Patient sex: F
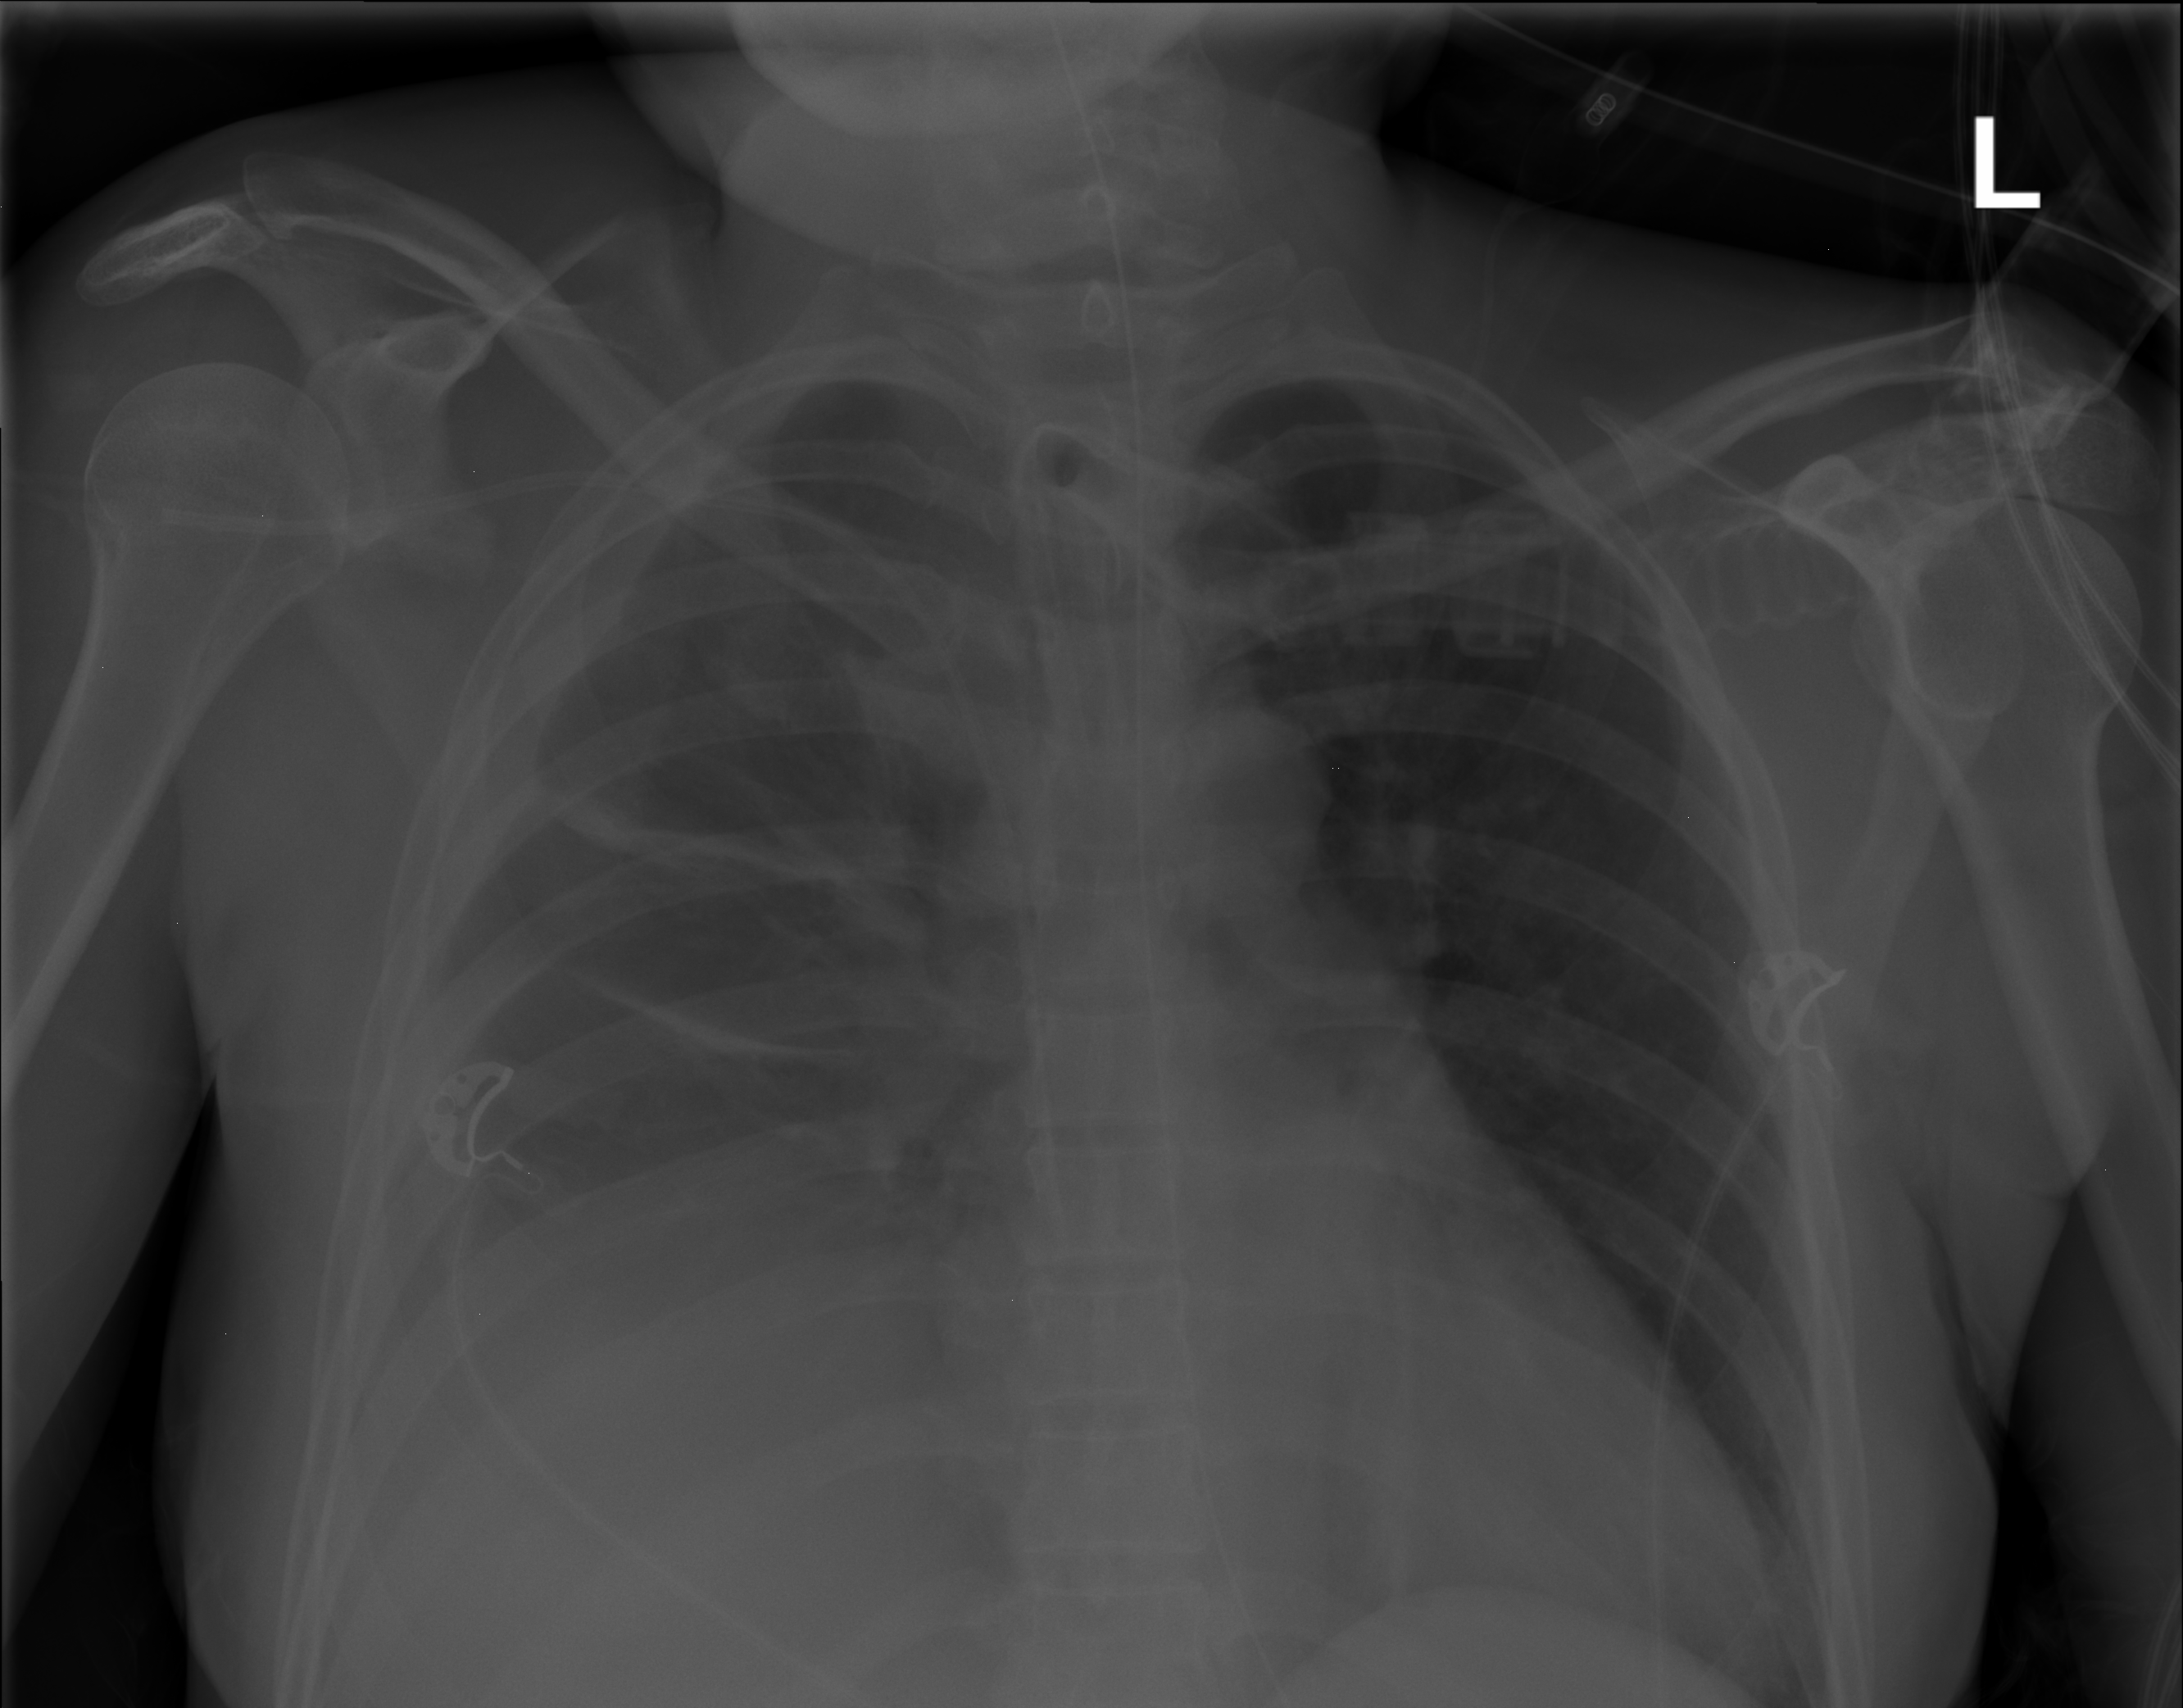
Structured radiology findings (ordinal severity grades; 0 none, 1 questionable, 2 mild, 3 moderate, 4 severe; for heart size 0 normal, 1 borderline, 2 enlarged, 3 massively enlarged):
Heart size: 1
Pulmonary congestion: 0
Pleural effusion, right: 2
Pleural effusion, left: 0
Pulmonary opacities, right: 0
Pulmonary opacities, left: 0
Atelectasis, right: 2
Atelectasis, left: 0